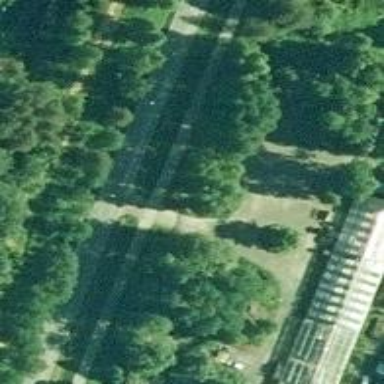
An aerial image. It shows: Asphalt track designated as cycleway.